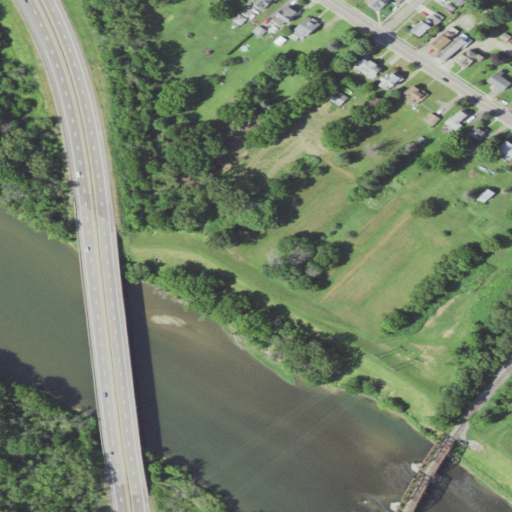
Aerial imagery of valley in Pennsylvania named Chemung Valley containing pasture, open water, low intensity development, deciduous forest, medium intensity development, open development, high intensity development, mixed forest, and woody wetlands